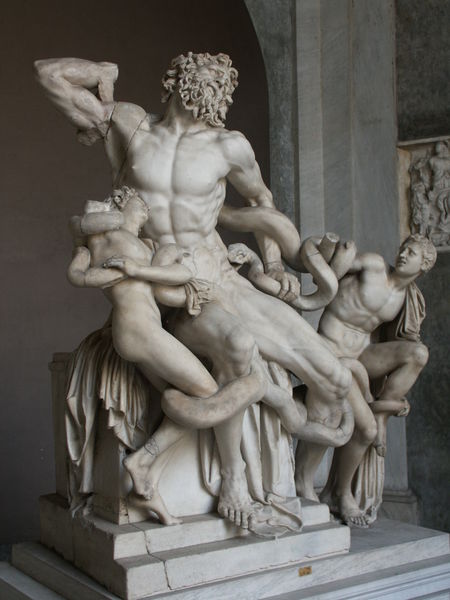
Titel: Laokoon-Gruppe
Künstler: Hagesandros
Institution: Rom, Palazzi Vaticani, Museo Pio-Clementino
Schlagwörter: akt, fuß, kampf, mann, nackt, menschen, bewegung, frau, marmor, weiss, tuch, bart, sockel, drei, kind, locken, kinder, skulptur, statue, farbig, tafel, muskeln, stufe, stufen, foto, schild, antike, schlange, antik, leid, schmerz, griechisch, dramatik, griechenland, schlangen, sohn, beissen, biss, söhne, riss, hellenismus, hellenistisch, laokoon, mann mit bart, agonie, zwei knaben, skulptur im museum